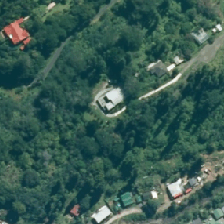
Land cover: urban_build_up